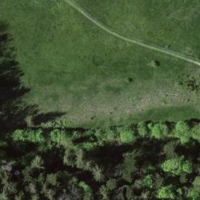
EUNIS habitat code: 44
Species observed at this site:
Zygaena filipendulae
Aelia acuminata